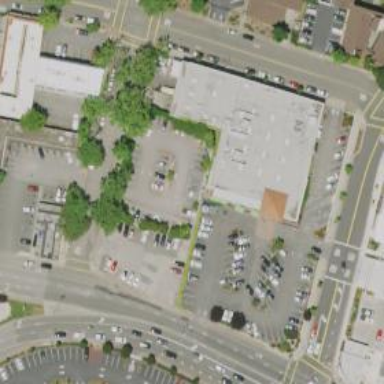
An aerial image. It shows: Supermarket located in building.